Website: crate-barrel
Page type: cart
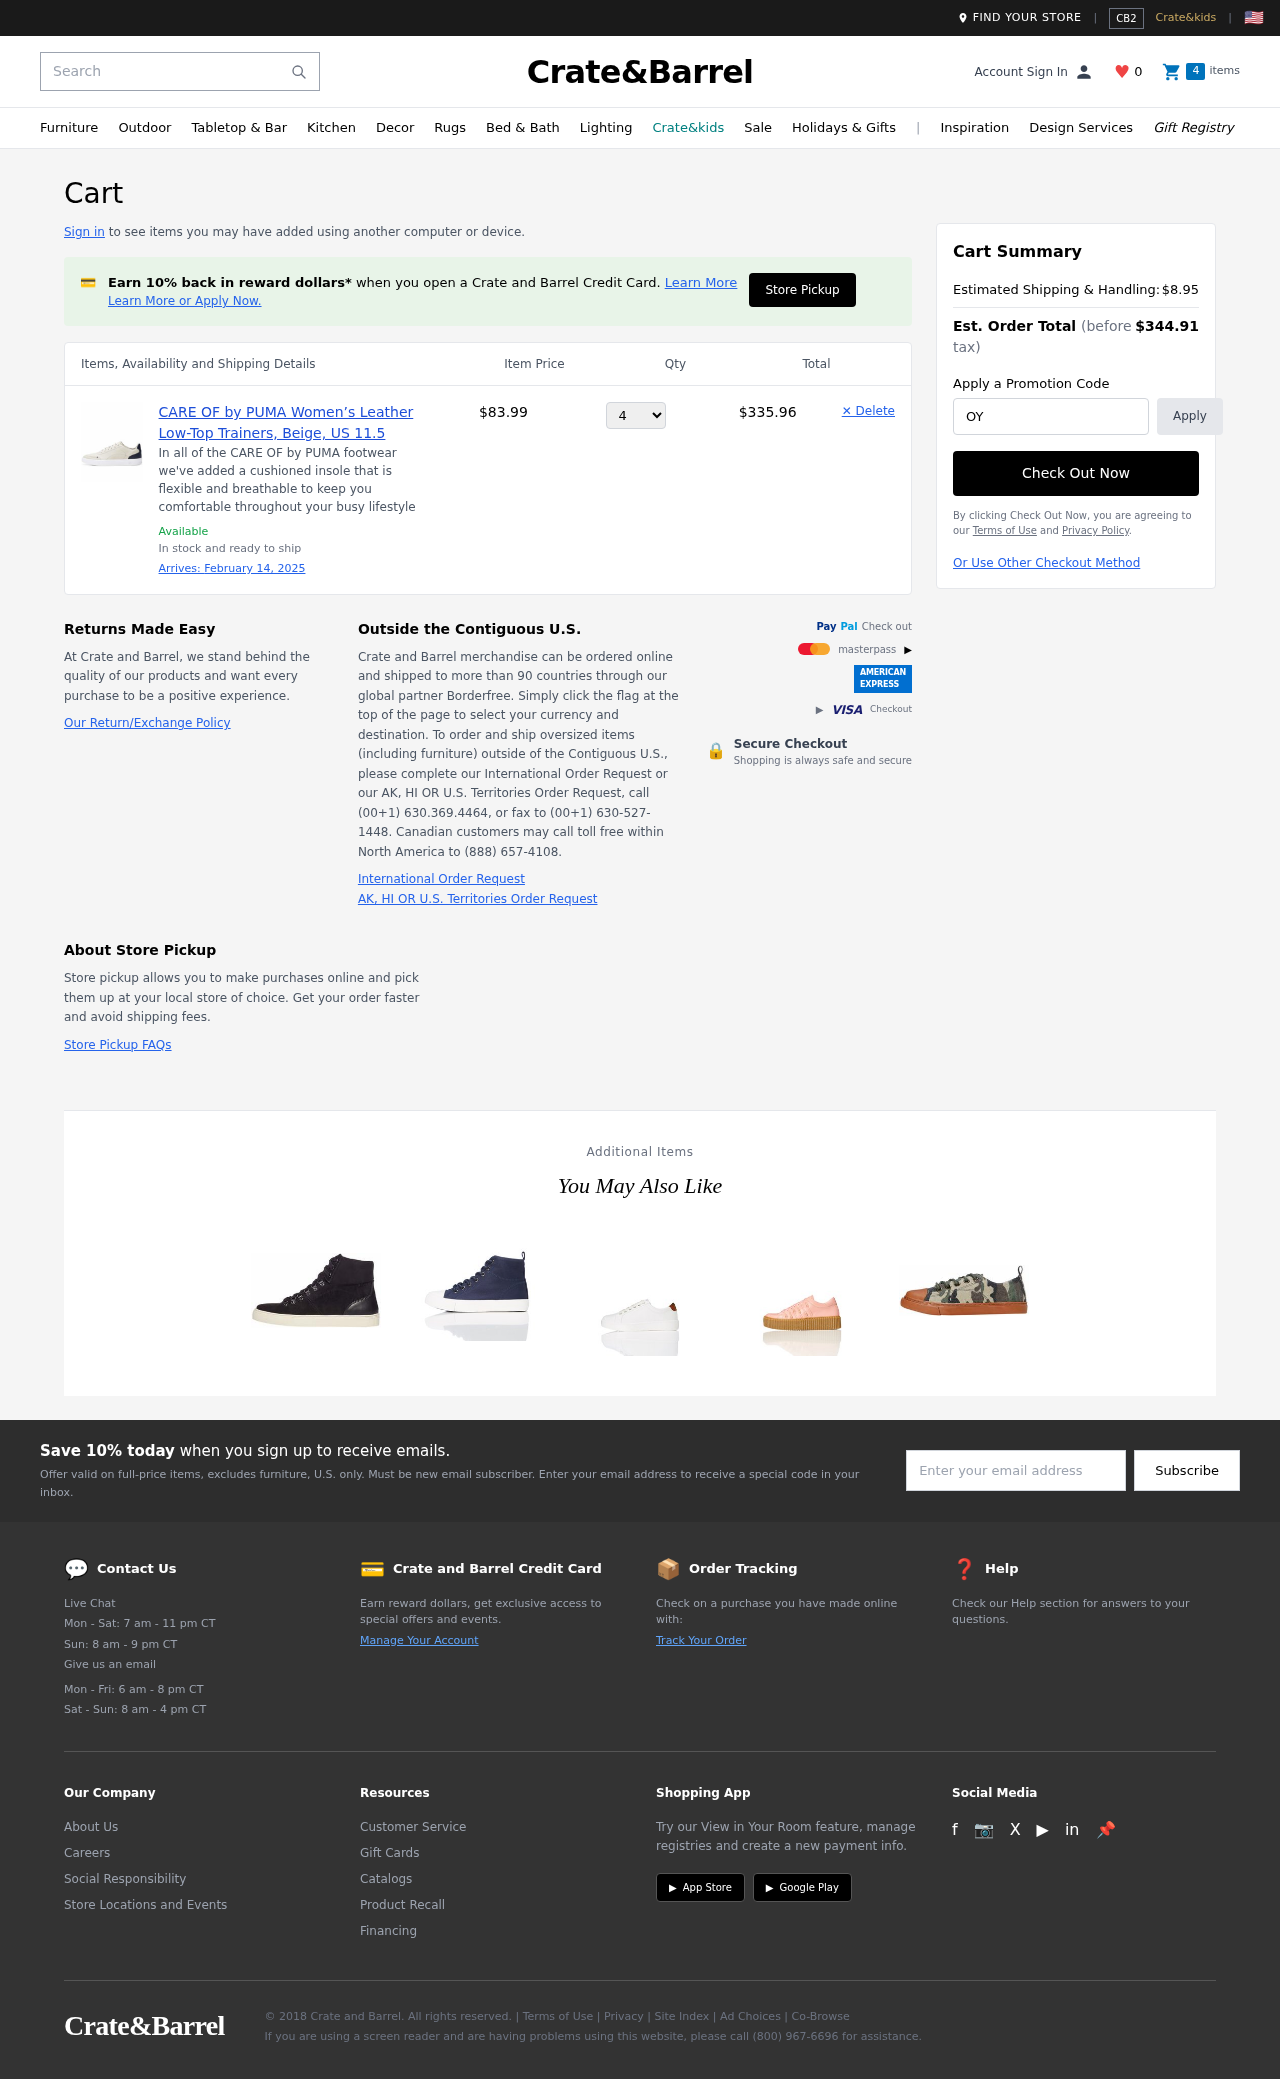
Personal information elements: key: PII_PROMO_CODE
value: OYXB63
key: PII_EMAIL
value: george.perkins@hotmail.com
Product elements: key: PRODUCT1_DESC
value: In all of the CARE OF by PUMA footwear we've added a cushioned insole that is flexible and breathable to keep you comfortable throughout your busy lifestyle
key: PRODUCT1_NAME
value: CARE OF by PUMA Women’s Leather Low-Top Trainers, Beige, US 11.5
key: PRODUCT1_PRICE
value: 83.99
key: PRODUCT1_QUANTITY
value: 4
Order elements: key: ORDER_DELIVERY_DATE
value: February 14, 2025
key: ORDER_SUBTOTAL
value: $335.96
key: ORDER_SHIPPING_COST
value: $8.95
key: ORDER_TOTAL
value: $344.91